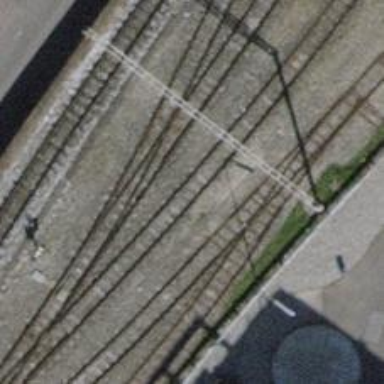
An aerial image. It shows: Narrow-gauge railway yard with one track. The yard is electrified with contact line.